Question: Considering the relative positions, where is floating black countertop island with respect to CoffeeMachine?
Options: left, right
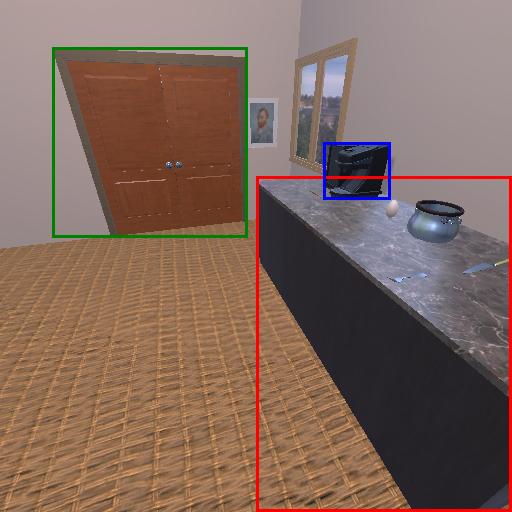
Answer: left